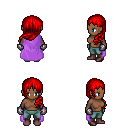
a pixel art fantasy rpg character, female body template, human, dark skin, lavender cape, teal pants, red left-swept hairstyle, metal gloves, maroon shoes, four views (front, back, left, right), 2x2 character sprite sheet, small pixel art, hard edges, no anti-aliasing